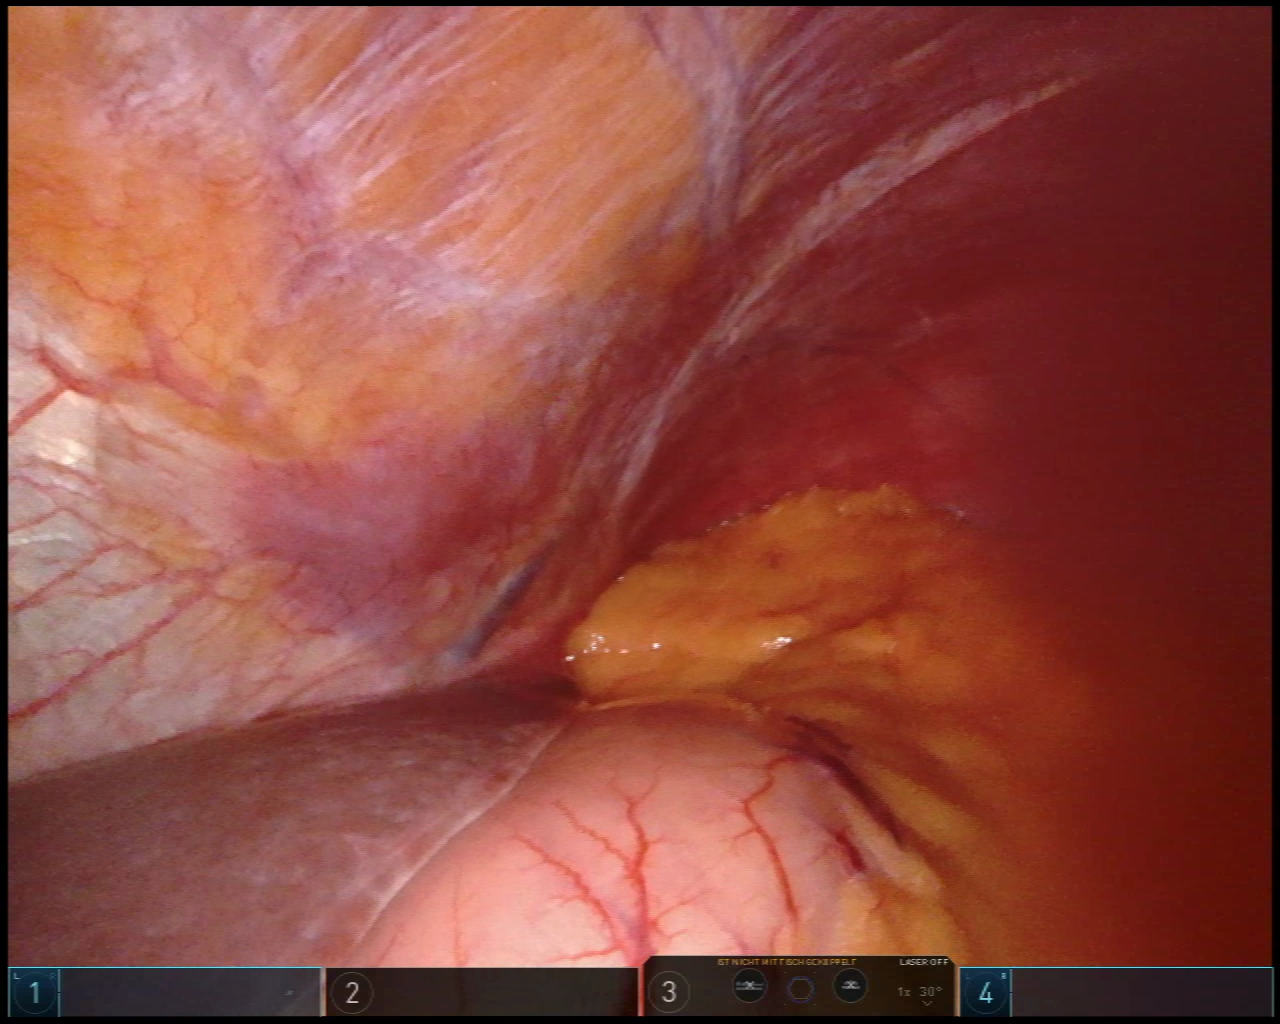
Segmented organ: liver
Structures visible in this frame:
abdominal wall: yes
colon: no
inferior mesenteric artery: no
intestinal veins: no
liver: yes
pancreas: no
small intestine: no
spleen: no
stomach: yes
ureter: no
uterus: no
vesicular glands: no